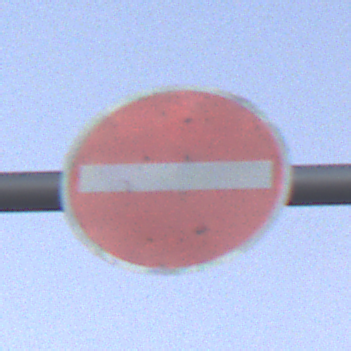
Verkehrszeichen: VerbotDerEinfahrt
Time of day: SunriseSunset
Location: Outdoor (RoadRail)
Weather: PartlyCloudy
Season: NotSpecified
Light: Natural